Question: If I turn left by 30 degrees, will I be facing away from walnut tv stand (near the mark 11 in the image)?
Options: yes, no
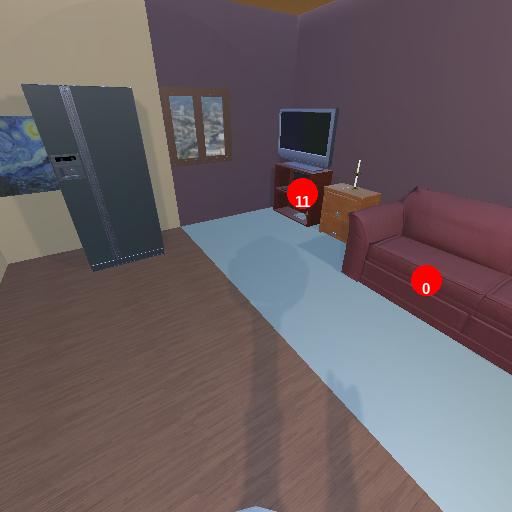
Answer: yes